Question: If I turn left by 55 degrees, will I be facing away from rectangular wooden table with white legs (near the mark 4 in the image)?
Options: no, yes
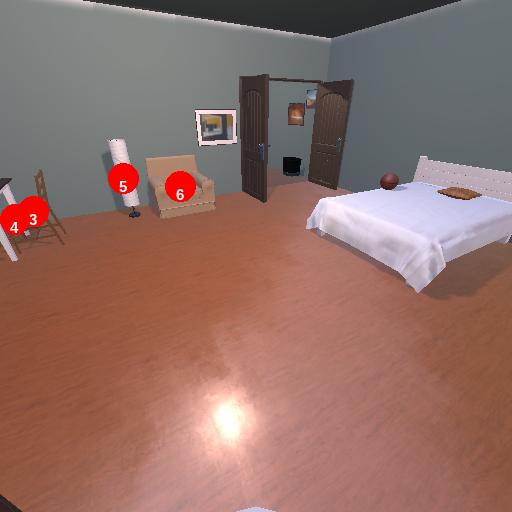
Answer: no